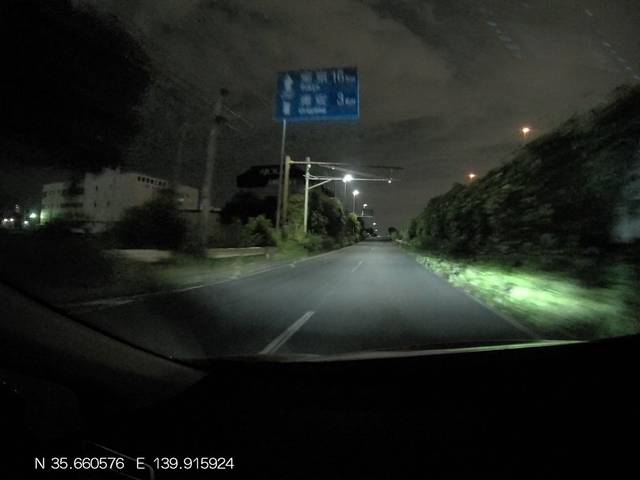
Region: Japan
Coordinates: 35.66, 139.915